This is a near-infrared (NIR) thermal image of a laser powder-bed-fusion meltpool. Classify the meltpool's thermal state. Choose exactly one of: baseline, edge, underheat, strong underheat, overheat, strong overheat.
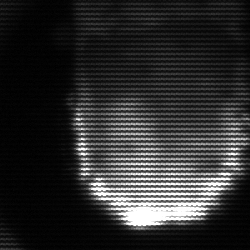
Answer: baseline